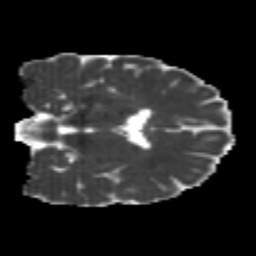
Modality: MD
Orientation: coronal
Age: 23
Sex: female
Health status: healthy
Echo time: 0.074 s